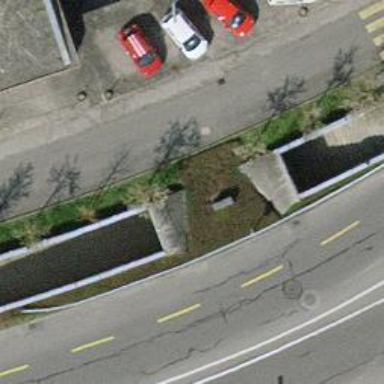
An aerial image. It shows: Concrete cycleway passing through tunnel.